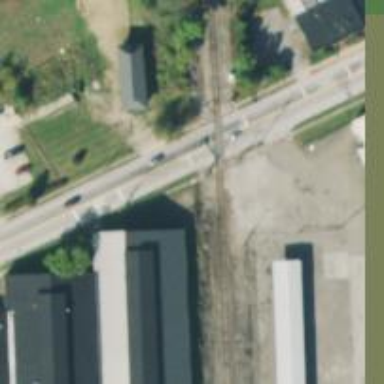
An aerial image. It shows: Level crossing along the railway.